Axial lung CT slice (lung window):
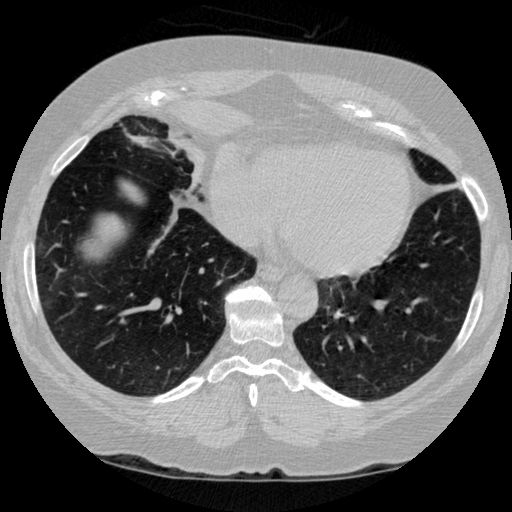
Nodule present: no